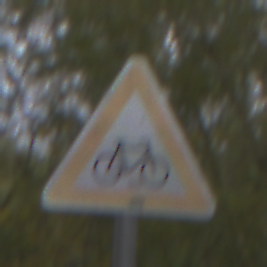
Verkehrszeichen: RadverkehrLinks
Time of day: MorningAfternoon
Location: Outdoor (Urban)
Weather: PartlyCloudy
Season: NotSpecified
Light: Natural